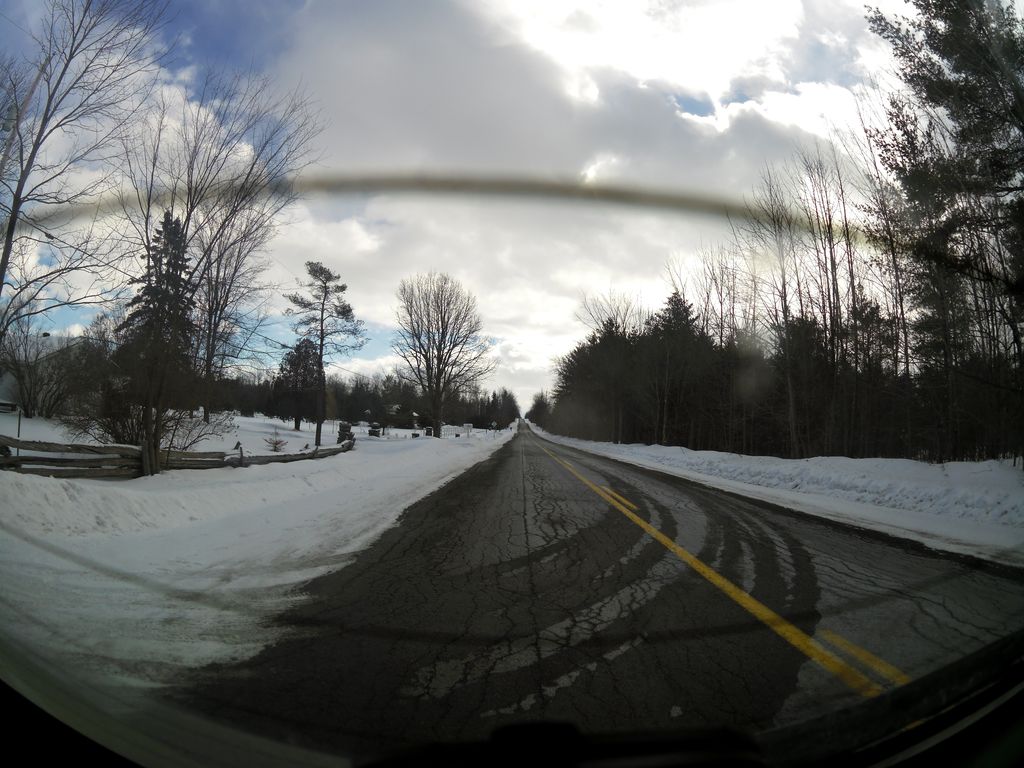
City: ottawa-gatineau